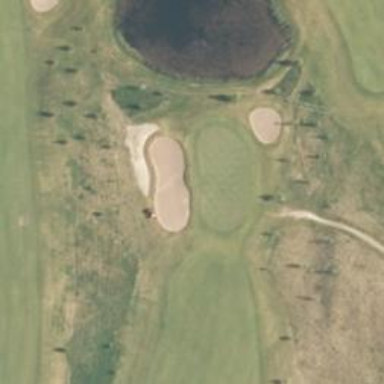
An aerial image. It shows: Golf hole.